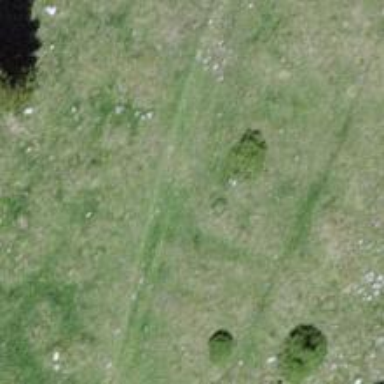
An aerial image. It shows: Path with tracktype of grade4.